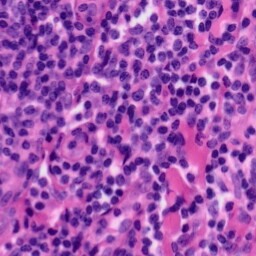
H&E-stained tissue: Tonsil